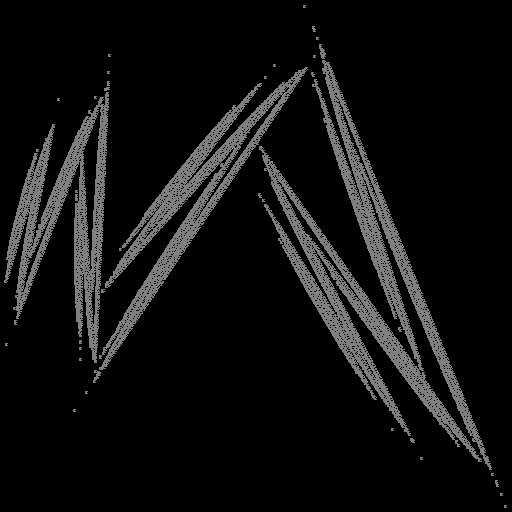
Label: bamboofern